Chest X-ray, PA view. Patient: 51 years old, sex M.
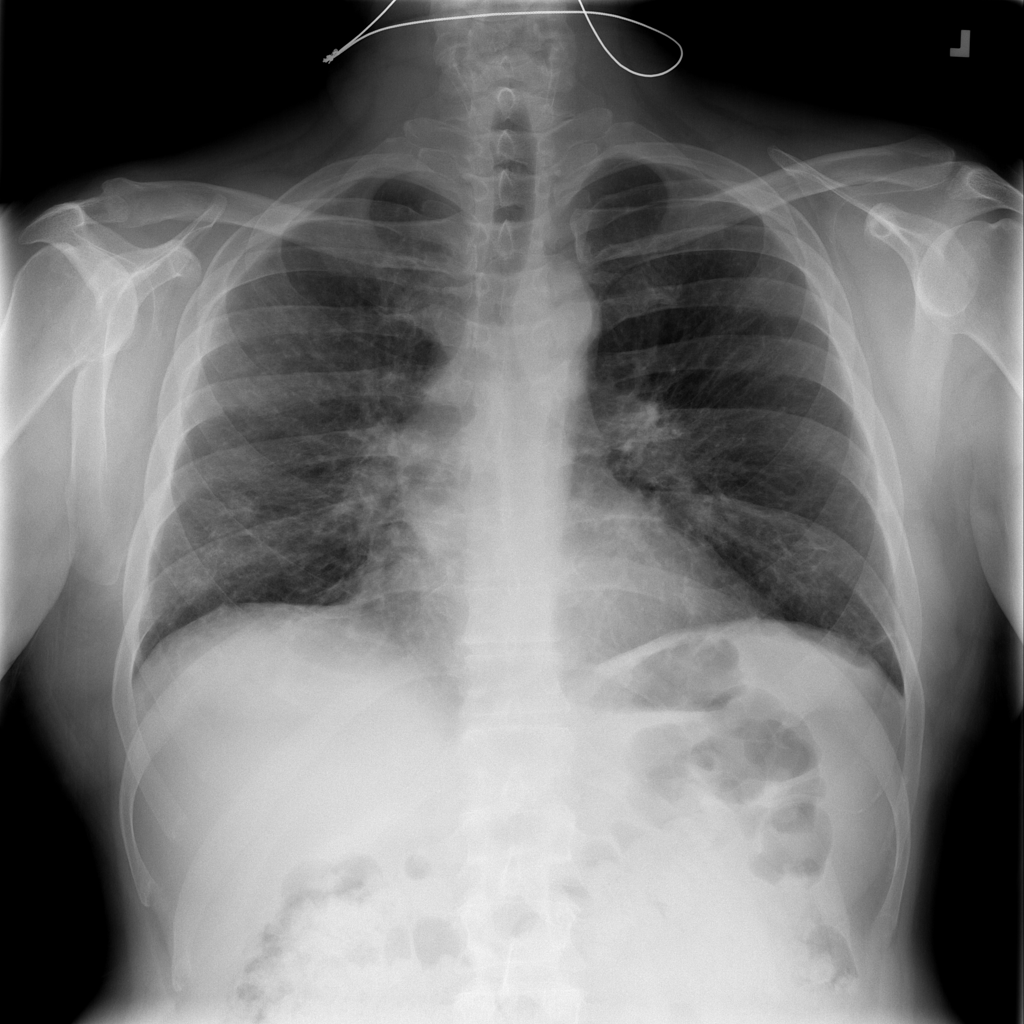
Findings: No Finding